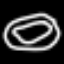
Label: donut